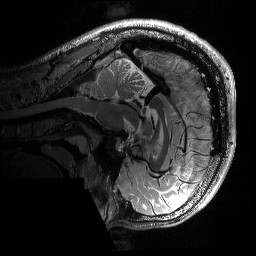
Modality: T2w
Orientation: sagittal
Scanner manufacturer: siemens
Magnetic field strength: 3 T
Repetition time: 3.2 s
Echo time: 0.565 s